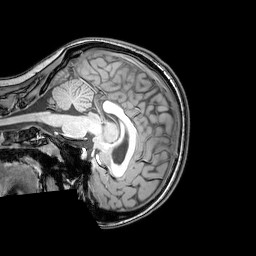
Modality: T1w
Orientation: sagittal
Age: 20
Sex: female
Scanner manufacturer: philips
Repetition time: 0.008234 s
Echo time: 0.00377 s